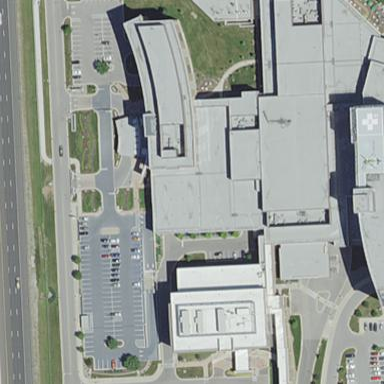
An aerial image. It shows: Hospital building with flat roof.